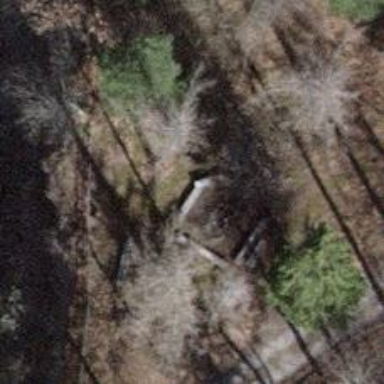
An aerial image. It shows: Brown bench in the vicinity.